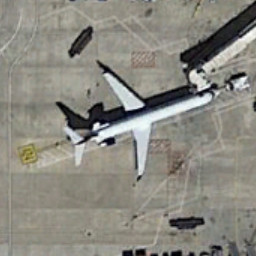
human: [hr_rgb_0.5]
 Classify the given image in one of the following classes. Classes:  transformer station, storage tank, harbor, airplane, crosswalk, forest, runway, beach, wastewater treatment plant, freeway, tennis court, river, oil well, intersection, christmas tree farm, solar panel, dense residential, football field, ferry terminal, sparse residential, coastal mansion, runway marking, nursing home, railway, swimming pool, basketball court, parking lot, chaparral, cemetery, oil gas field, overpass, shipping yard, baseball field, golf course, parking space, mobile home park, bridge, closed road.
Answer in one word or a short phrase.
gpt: airplane